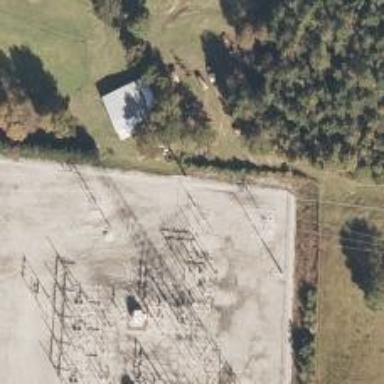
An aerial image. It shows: Power pole.